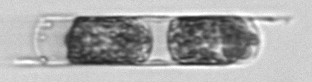
Label: Hemiaulus